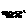
Label: cloud